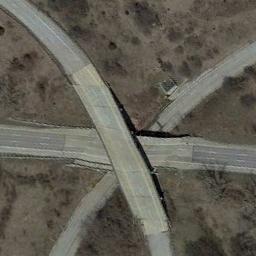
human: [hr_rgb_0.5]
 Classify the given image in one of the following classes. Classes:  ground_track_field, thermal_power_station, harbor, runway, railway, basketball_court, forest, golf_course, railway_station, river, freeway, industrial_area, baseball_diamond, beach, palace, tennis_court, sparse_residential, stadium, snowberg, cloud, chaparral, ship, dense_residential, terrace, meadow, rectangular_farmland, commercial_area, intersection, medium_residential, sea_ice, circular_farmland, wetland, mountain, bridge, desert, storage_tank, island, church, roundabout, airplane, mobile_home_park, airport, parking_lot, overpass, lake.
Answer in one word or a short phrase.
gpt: overpass